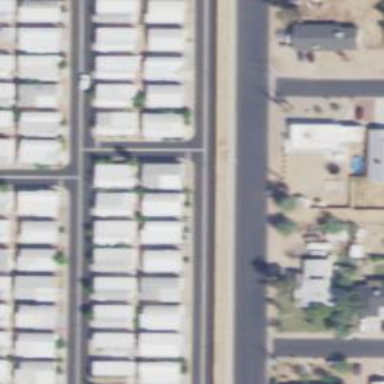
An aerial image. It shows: Residential road with sidewalk on the left side.